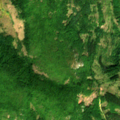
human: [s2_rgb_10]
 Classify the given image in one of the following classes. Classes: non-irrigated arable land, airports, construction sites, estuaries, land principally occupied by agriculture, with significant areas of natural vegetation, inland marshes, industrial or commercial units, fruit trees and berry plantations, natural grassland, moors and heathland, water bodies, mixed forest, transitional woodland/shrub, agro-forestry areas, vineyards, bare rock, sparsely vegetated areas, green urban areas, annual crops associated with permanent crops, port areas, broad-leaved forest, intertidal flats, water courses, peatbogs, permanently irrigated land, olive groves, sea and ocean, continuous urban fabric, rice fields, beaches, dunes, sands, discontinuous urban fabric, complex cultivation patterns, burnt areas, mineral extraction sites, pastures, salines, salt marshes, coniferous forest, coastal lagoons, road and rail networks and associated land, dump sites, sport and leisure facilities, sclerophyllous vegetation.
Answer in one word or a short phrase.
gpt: complex cultivation patterns, broad-leaved forest, natural grassland, transitional woodland/shrub